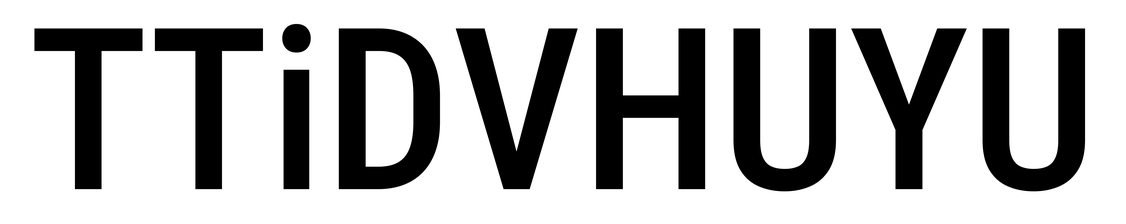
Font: Roboto_Condensed_Medium